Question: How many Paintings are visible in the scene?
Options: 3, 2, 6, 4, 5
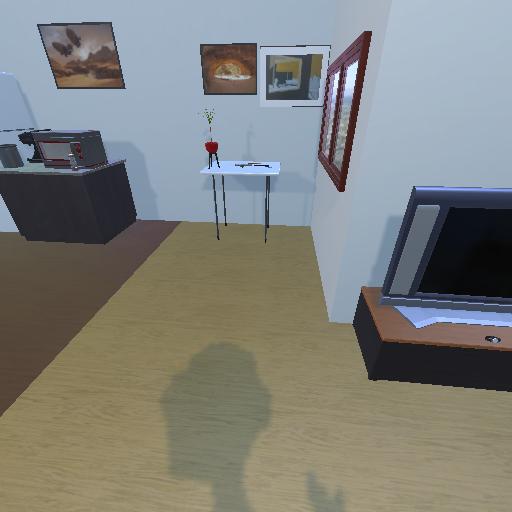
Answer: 3